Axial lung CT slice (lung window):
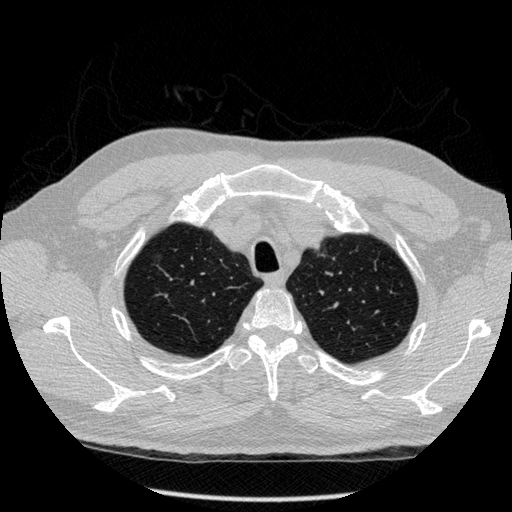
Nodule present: no